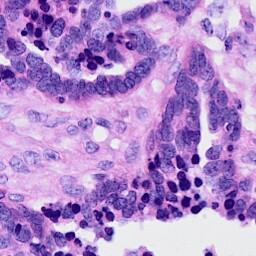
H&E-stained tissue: Ovarian